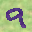
Label: 9